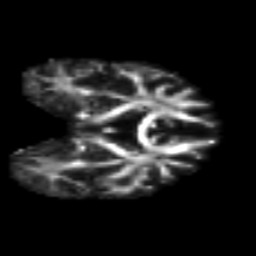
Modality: FA
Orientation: coronal
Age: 37
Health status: ill
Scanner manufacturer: philips
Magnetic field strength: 3 T
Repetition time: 9 s
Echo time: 0.127 s